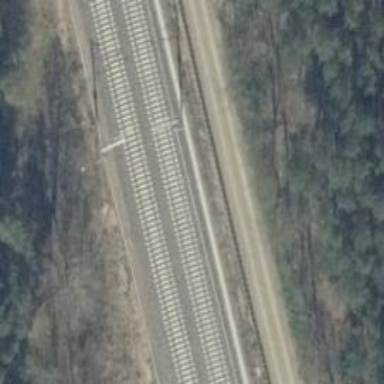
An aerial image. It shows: Milestone along the railway track with catenary mast.